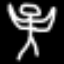
Label: angel